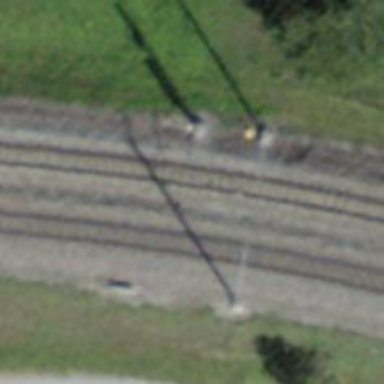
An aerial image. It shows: Railway signal.